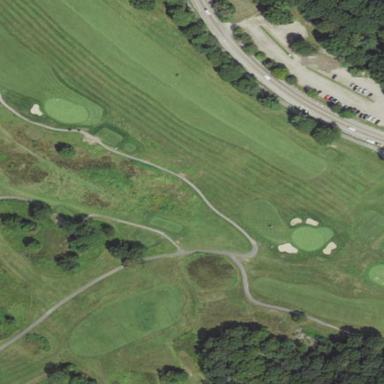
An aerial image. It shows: Golf fairway surrounded by grass.